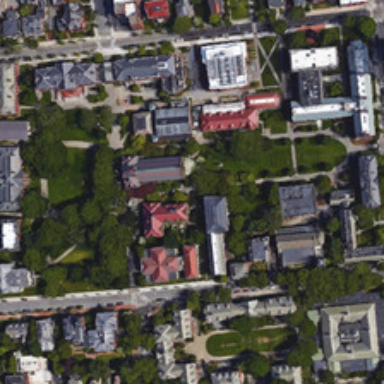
The school is surrounded by a dense residential area .